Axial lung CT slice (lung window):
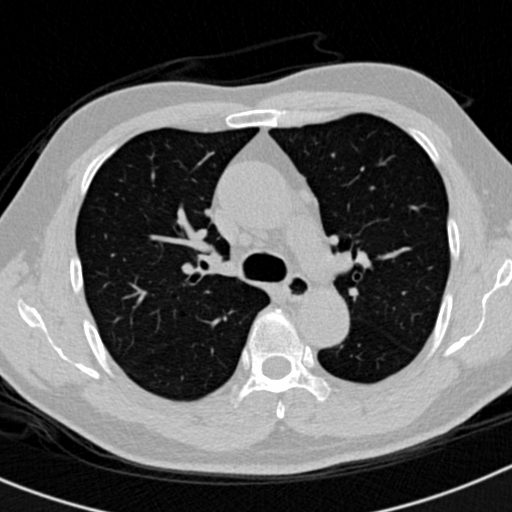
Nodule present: no